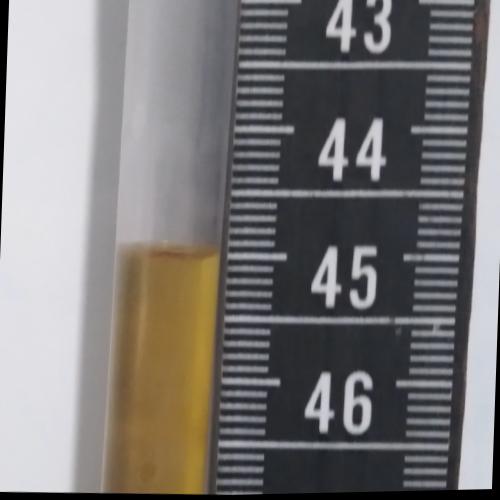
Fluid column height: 45.0 cm